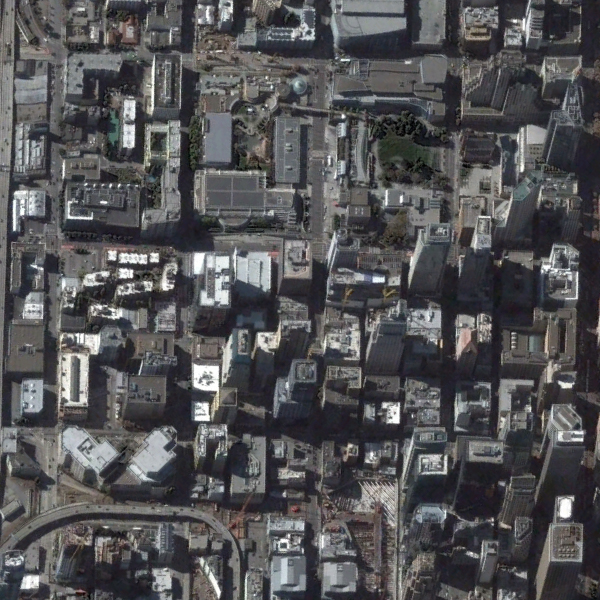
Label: Commercial